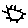
Label: sun